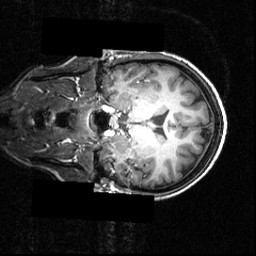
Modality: T1w
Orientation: coronal
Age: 22
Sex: female
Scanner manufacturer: siemens
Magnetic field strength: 3.951 T
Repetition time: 1.5 s
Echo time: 0.00335 s